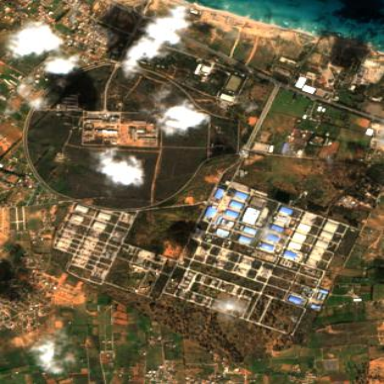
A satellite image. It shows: Nuclear power generator.